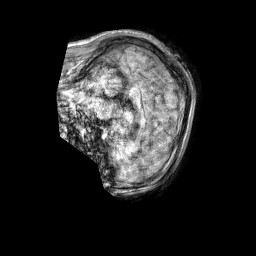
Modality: T1w
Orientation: sagittal
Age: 53
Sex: male
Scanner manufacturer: philips
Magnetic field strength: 1.5 T
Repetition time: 0.00787 s
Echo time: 0.003693 s